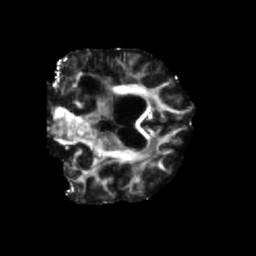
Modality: FA
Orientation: coronal
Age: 66
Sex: female
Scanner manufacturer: siemens
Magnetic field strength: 3 T
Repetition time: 5.47 s
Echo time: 0.0854 s